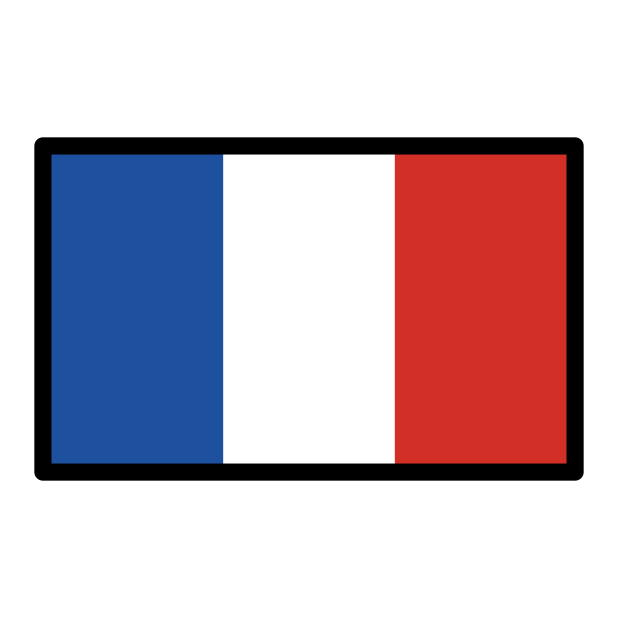
flag: France